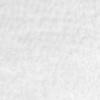
Label: no_change